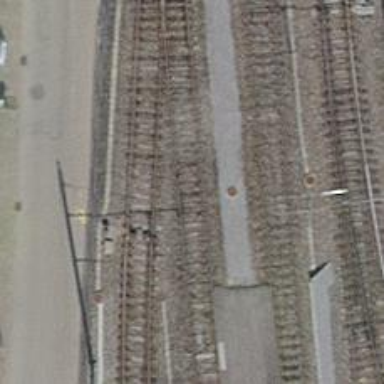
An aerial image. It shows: Single-track railway yard.